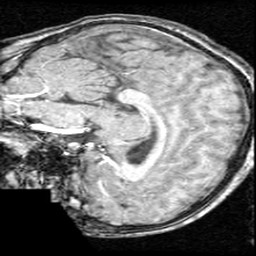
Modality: T1w
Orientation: sagittal
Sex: male
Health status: ill
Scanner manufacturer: ge
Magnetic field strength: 1.5 T
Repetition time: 21 s
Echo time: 0.008 s